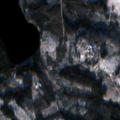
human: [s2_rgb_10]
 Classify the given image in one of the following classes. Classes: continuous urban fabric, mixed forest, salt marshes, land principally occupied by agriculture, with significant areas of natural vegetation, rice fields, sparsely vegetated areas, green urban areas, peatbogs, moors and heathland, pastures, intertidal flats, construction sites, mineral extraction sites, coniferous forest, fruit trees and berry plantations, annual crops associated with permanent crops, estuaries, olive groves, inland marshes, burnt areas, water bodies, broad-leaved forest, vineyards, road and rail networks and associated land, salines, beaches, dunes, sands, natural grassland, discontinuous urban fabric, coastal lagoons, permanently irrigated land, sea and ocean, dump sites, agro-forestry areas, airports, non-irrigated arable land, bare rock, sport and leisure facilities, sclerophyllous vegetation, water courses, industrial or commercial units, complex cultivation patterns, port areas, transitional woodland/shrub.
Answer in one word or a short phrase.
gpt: coniferous forest, mixed forest, transitional woodland/shrub, water bodies